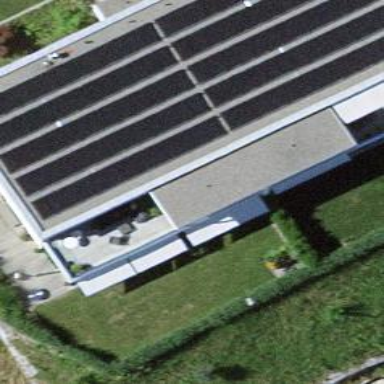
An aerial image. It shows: Solar power generator.